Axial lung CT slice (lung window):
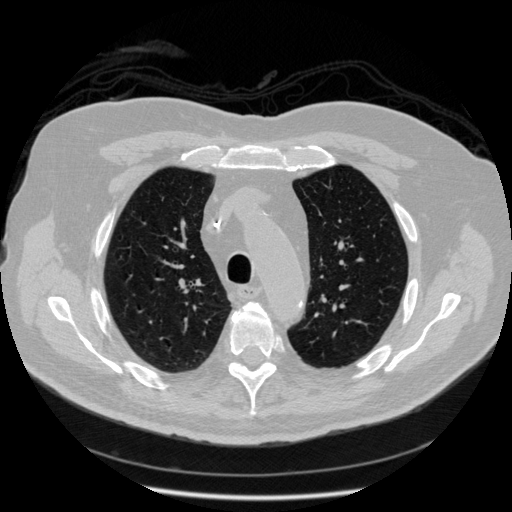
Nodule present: no